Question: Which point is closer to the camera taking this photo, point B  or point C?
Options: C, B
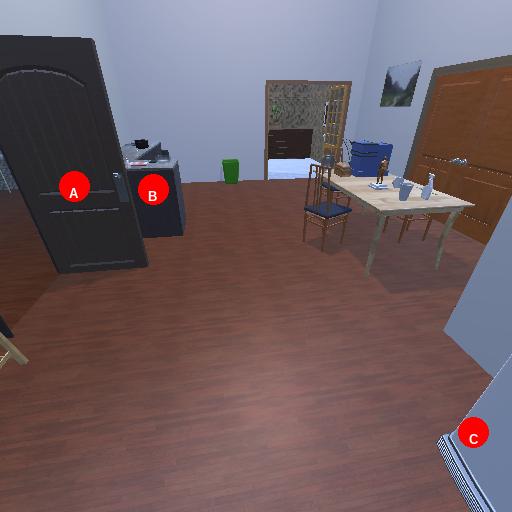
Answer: C